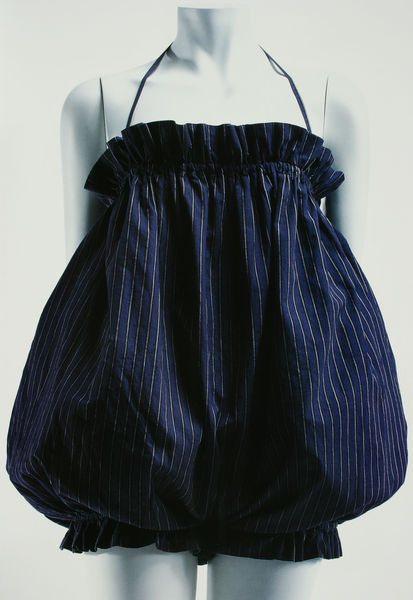
Titel: Badeanzug
Künstler: Claire McCardell
Standort: Kyoto (Japan)
Institution: Kyoto Costume Institute
Schlagwörter: blau, körper, weiß, brust, frau, kleid, mode, muster, rock, hose, arme, falten, weite, figur, gewand, schnüre, stoff, saum, borte, sack, taille, japan, strand, hosen, farbe, nacken, dunkelblau, gestreift, streifen, rüschen, kante, schnitt, hässlich, verbergen, puppe, kurz, hüfte, nadelstreifen, gerafft, träger, baumwolle, bauschig, hosenbeine, hosenanzug, verhüllung, rüschchen, wuchtig, ballon, anonym, badeanzug, schaufensterpuppe, abnäher, overall, neckholder, voluminös, sackkleid, hosenkleid, spaghettiträger, haut couture, aufgeplustert, badenanzug, ballonkleid, blau mit weißen streifen, eingeschnürt, gerüscht, gummizug, körperlos, marimekko, one piece, rüsschig, trägt au